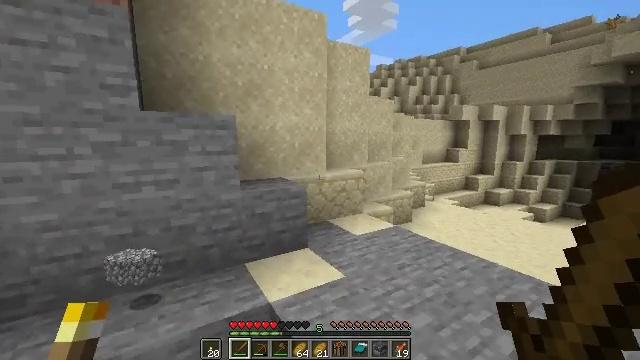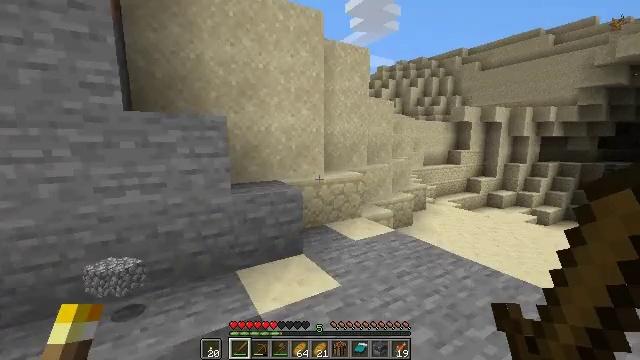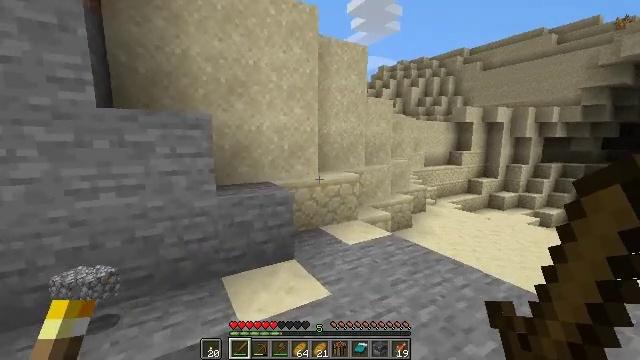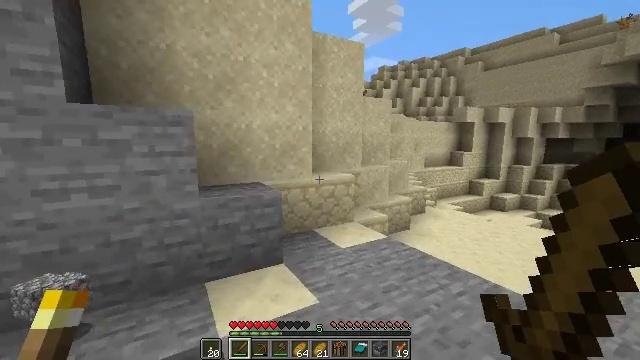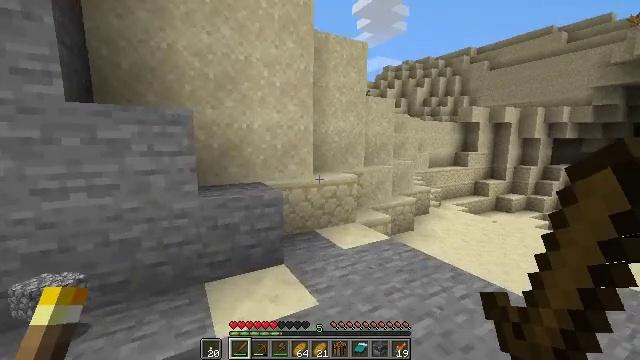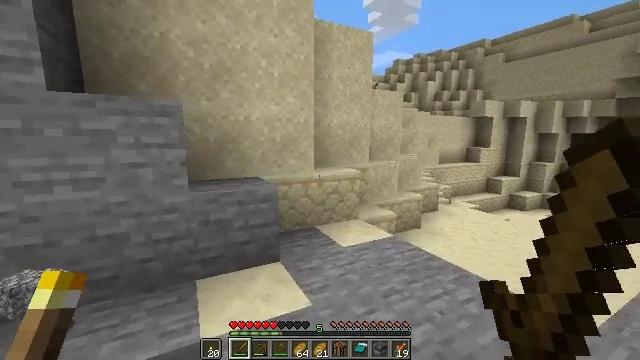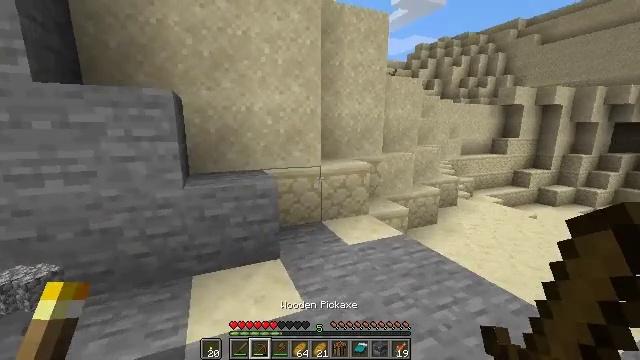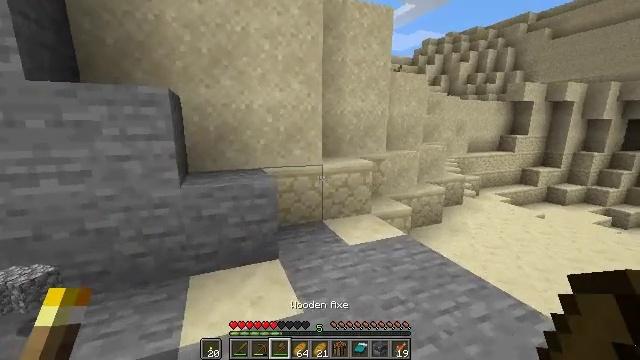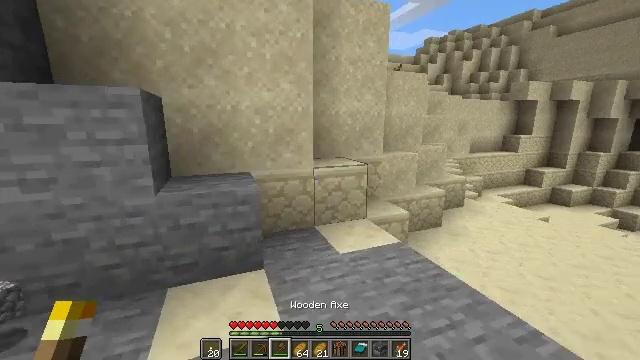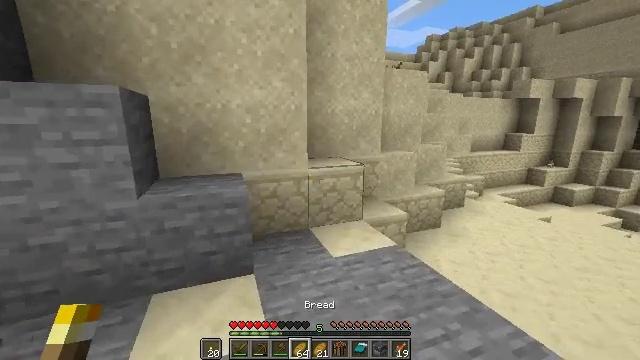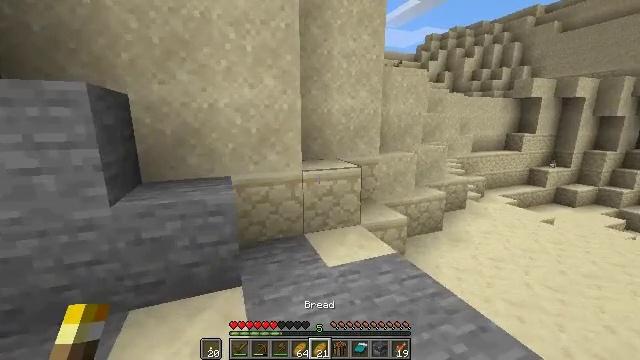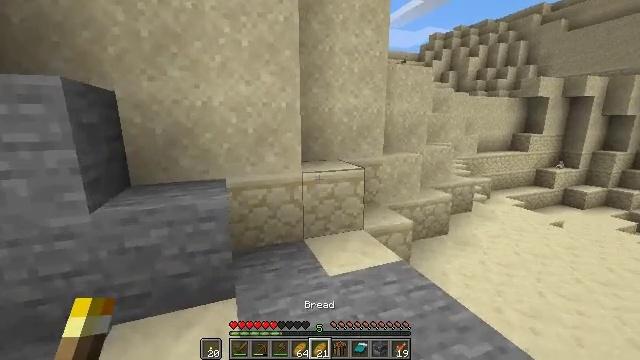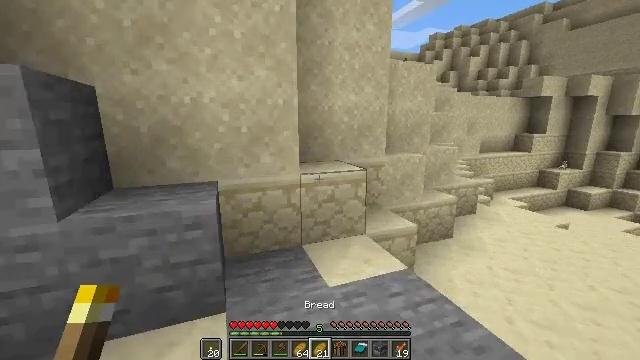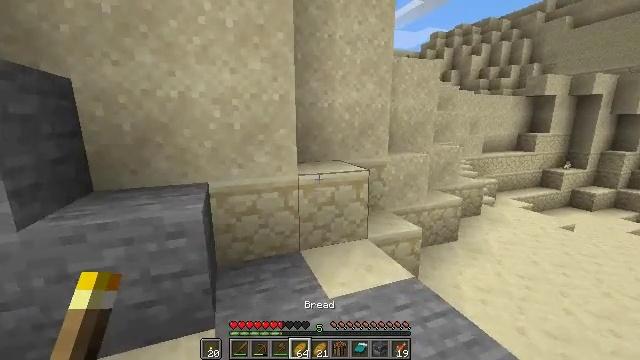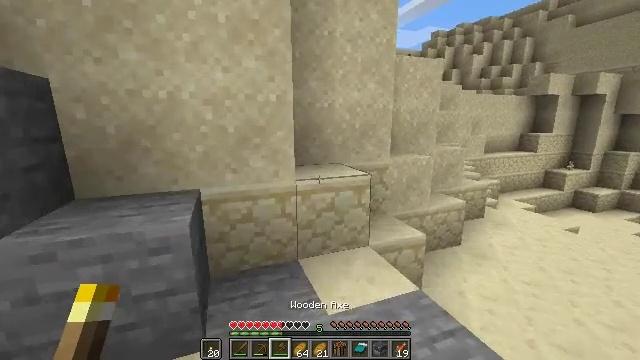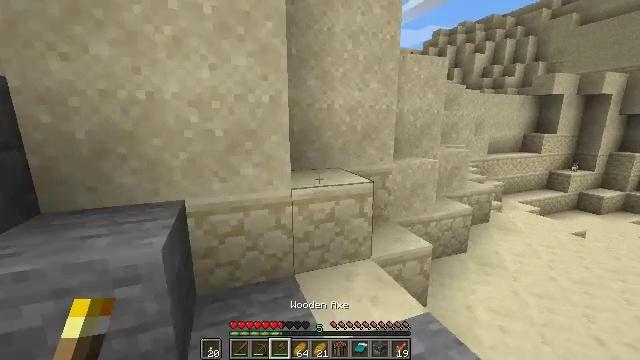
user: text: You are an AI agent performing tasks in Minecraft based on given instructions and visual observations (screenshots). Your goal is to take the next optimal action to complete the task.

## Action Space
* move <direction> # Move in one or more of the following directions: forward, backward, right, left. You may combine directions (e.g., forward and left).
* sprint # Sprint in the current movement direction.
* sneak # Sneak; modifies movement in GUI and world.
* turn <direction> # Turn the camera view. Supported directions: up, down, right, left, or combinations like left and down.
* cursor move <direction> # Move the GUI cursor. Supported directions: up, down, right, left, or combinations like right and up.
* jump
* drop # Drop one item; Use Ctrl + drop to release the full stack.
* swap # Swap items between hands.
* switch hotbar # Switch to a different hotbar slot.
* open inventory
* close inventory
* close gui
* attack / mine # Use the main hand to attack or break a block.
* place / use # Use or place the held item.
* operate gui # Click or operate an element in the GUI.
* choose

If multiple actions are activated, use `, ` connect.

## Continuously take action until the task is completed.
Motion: motion action
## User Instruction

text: Attack the ground to gather sand.
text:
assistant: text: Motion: move forward and move right
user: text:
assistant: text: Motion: move forward and move right
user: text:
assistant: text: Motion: move forward and move right
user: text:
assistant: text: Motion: move forward and move right
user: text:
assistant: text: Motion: move forward and move right, turn left and down
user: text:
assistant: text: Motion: move forward and move right, turn left and down
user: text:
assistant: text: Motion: move forward and move right, turn left
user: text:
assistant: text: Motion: move forward and move right
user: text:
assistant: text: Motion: move forward
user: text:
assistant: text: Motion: move forward
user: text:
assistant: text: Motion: move forward
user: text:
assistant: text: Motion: move forward
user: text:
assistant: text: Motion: move forward
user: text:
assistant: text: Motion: move forward
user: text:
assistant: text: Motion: move forward
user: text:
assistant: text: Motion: no_op
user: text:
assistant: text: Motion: turn right
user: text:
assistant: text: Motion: move forward, turn right and up
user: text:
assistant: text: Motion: move forward, turn up
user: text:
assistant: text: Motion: move forward, turn up
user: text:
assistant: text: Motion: move forward and move right, turn left and up
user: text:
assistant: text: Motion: move right, turn left and up
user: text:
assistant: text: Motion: move right, turn left and up
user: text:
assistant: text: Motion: turn left and up
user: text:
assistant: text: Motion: turn left and up
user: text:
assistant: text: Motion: no_op
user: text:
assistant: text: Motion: attack / mine
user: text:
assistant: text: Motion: attack / mine
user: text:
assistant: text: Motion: attack / mine
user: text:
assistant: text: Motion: attack / mine